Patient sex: F
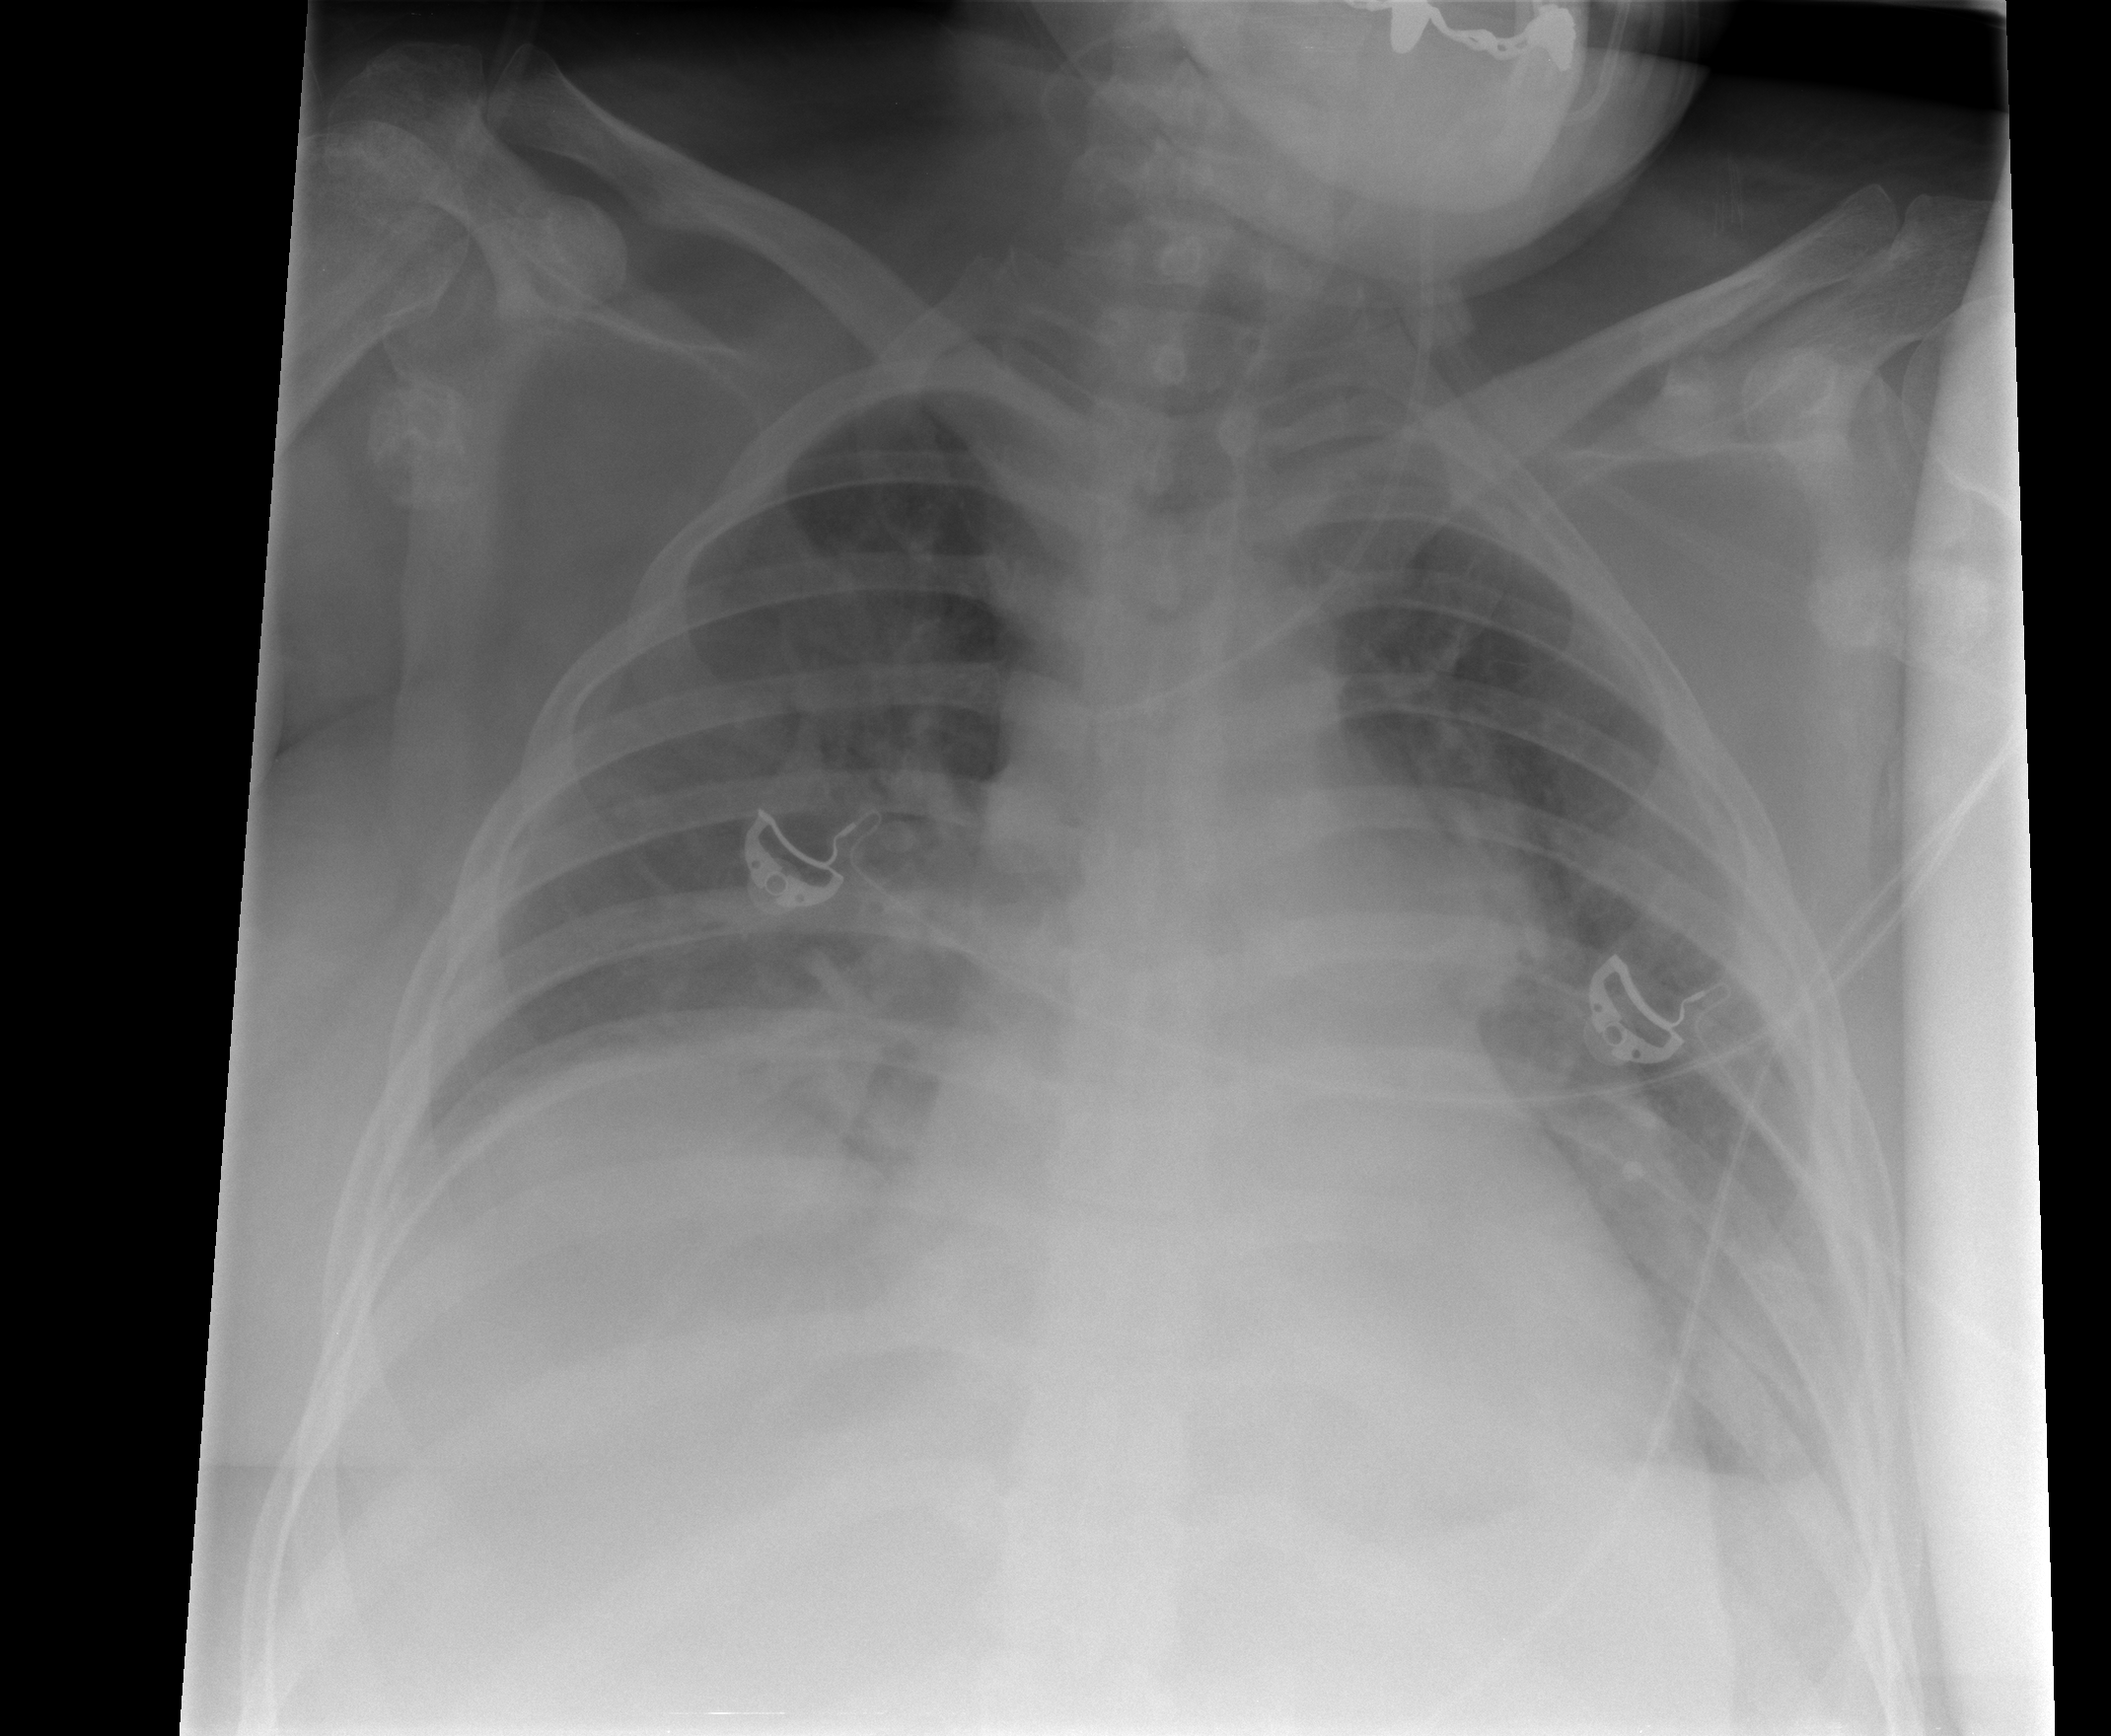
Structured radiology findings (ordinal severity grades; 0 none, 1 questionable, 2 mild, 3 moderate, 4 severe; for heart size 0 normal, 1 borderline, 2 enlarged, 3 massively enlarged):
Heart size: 0
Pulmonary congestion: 0
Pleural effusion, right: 2
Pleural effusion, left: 2
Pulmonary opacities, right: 2
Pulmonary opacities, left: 1
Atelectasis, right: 2
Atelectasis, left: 2